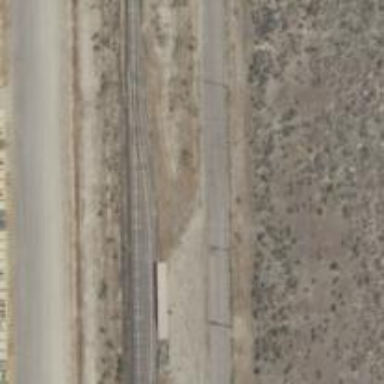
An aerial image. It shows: Railway siding with rails.